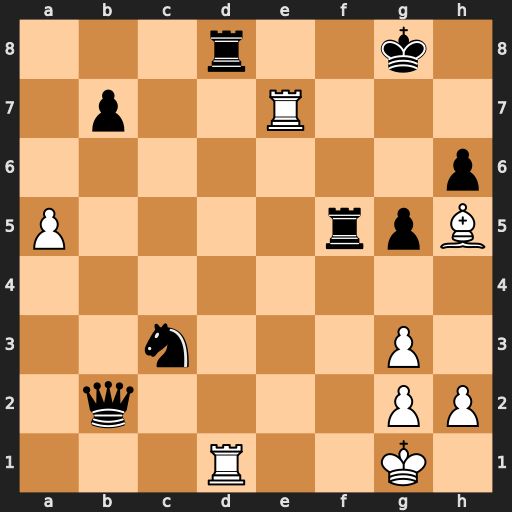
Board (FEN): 3r2k1/1p2R3/7p/P4rpB/8/2n3P1/1q4PP/3R2K1
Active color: w
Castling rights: -
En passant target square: -
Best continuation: Rxd8+ Rf8 Bf7+ Kh8 Rxf8+